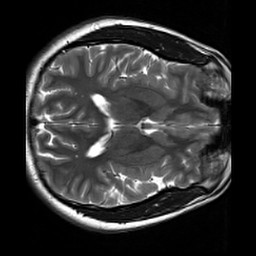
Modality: T2w
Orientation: axial
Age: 24
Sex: male
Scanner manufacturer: siemens
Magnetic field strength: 3 T
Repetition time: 7 s
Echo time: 0.09 s